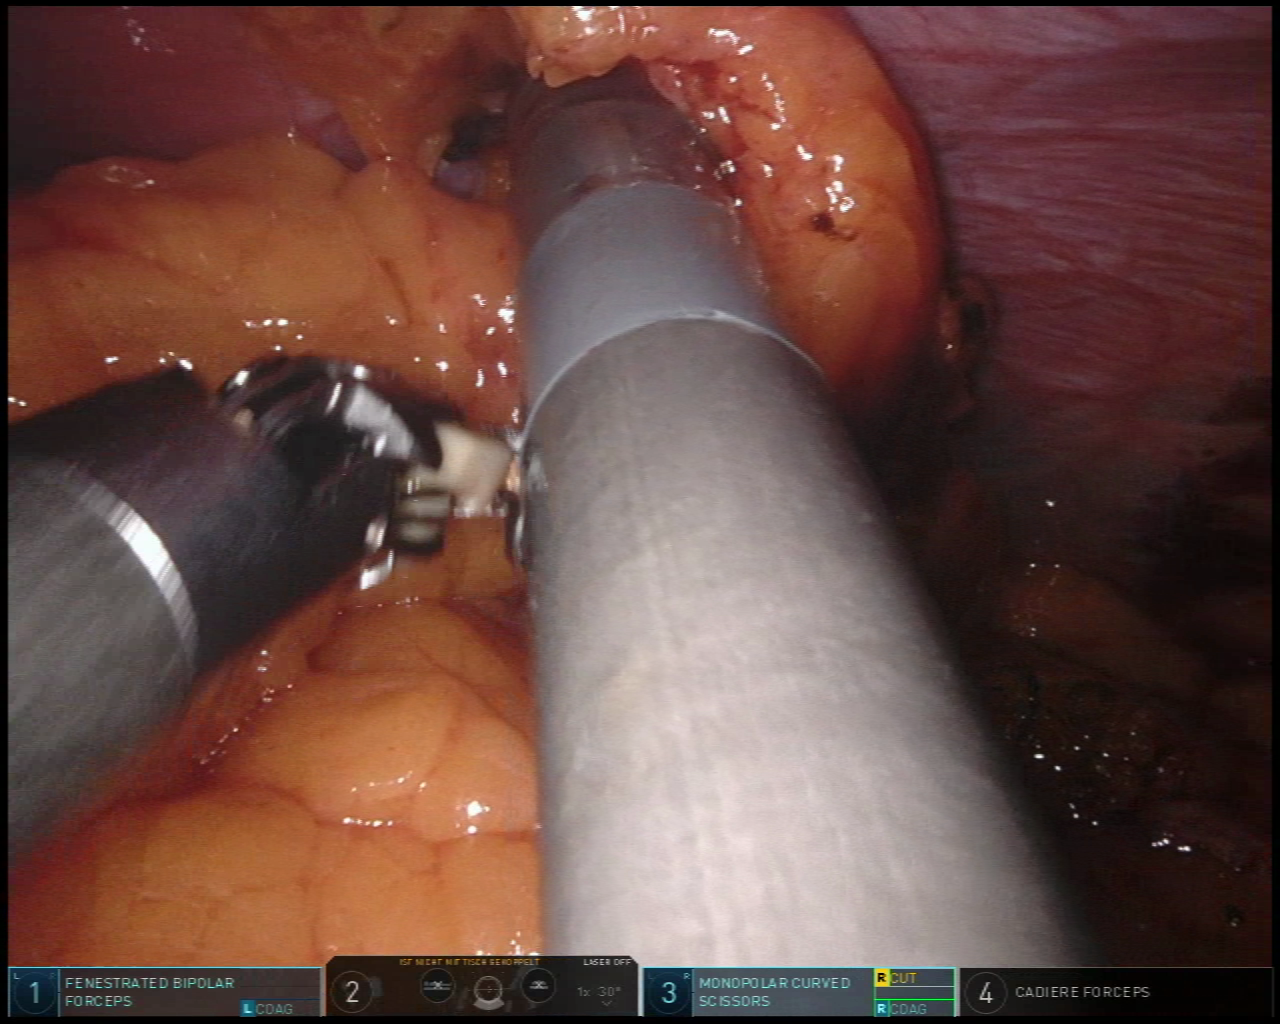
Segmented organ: abdominal_wall
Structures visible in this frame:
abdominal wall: yes
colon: no
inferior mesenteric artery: no
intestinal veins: no
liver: no
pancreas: no
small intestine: no
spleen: no
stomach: no
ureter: no
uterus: no
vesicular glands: no